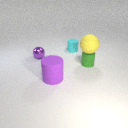
large purple rubber cylinder to the left of small green rubber cylinder